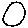
Label: circle